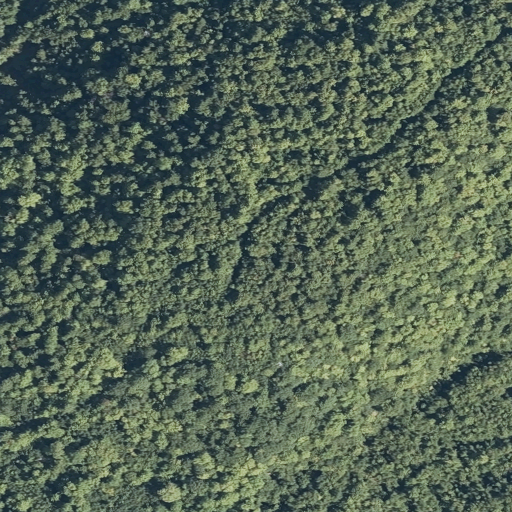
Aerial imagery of mountain in Maine named Peaked Mountain containing deciduous forest, mixed forest, and evergreen forest